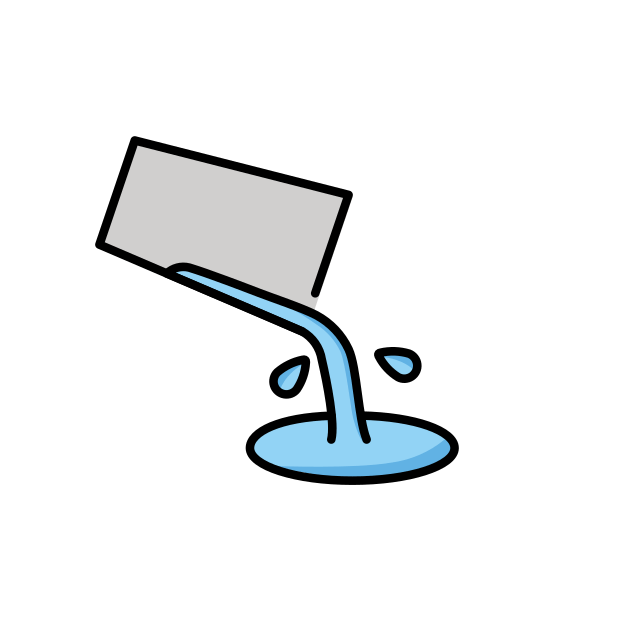
pouring liquid